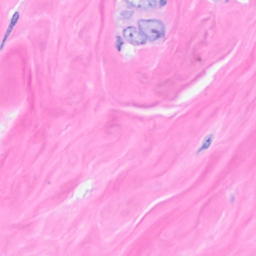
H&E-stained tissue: Breast